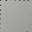
Piece: xx